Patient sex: F
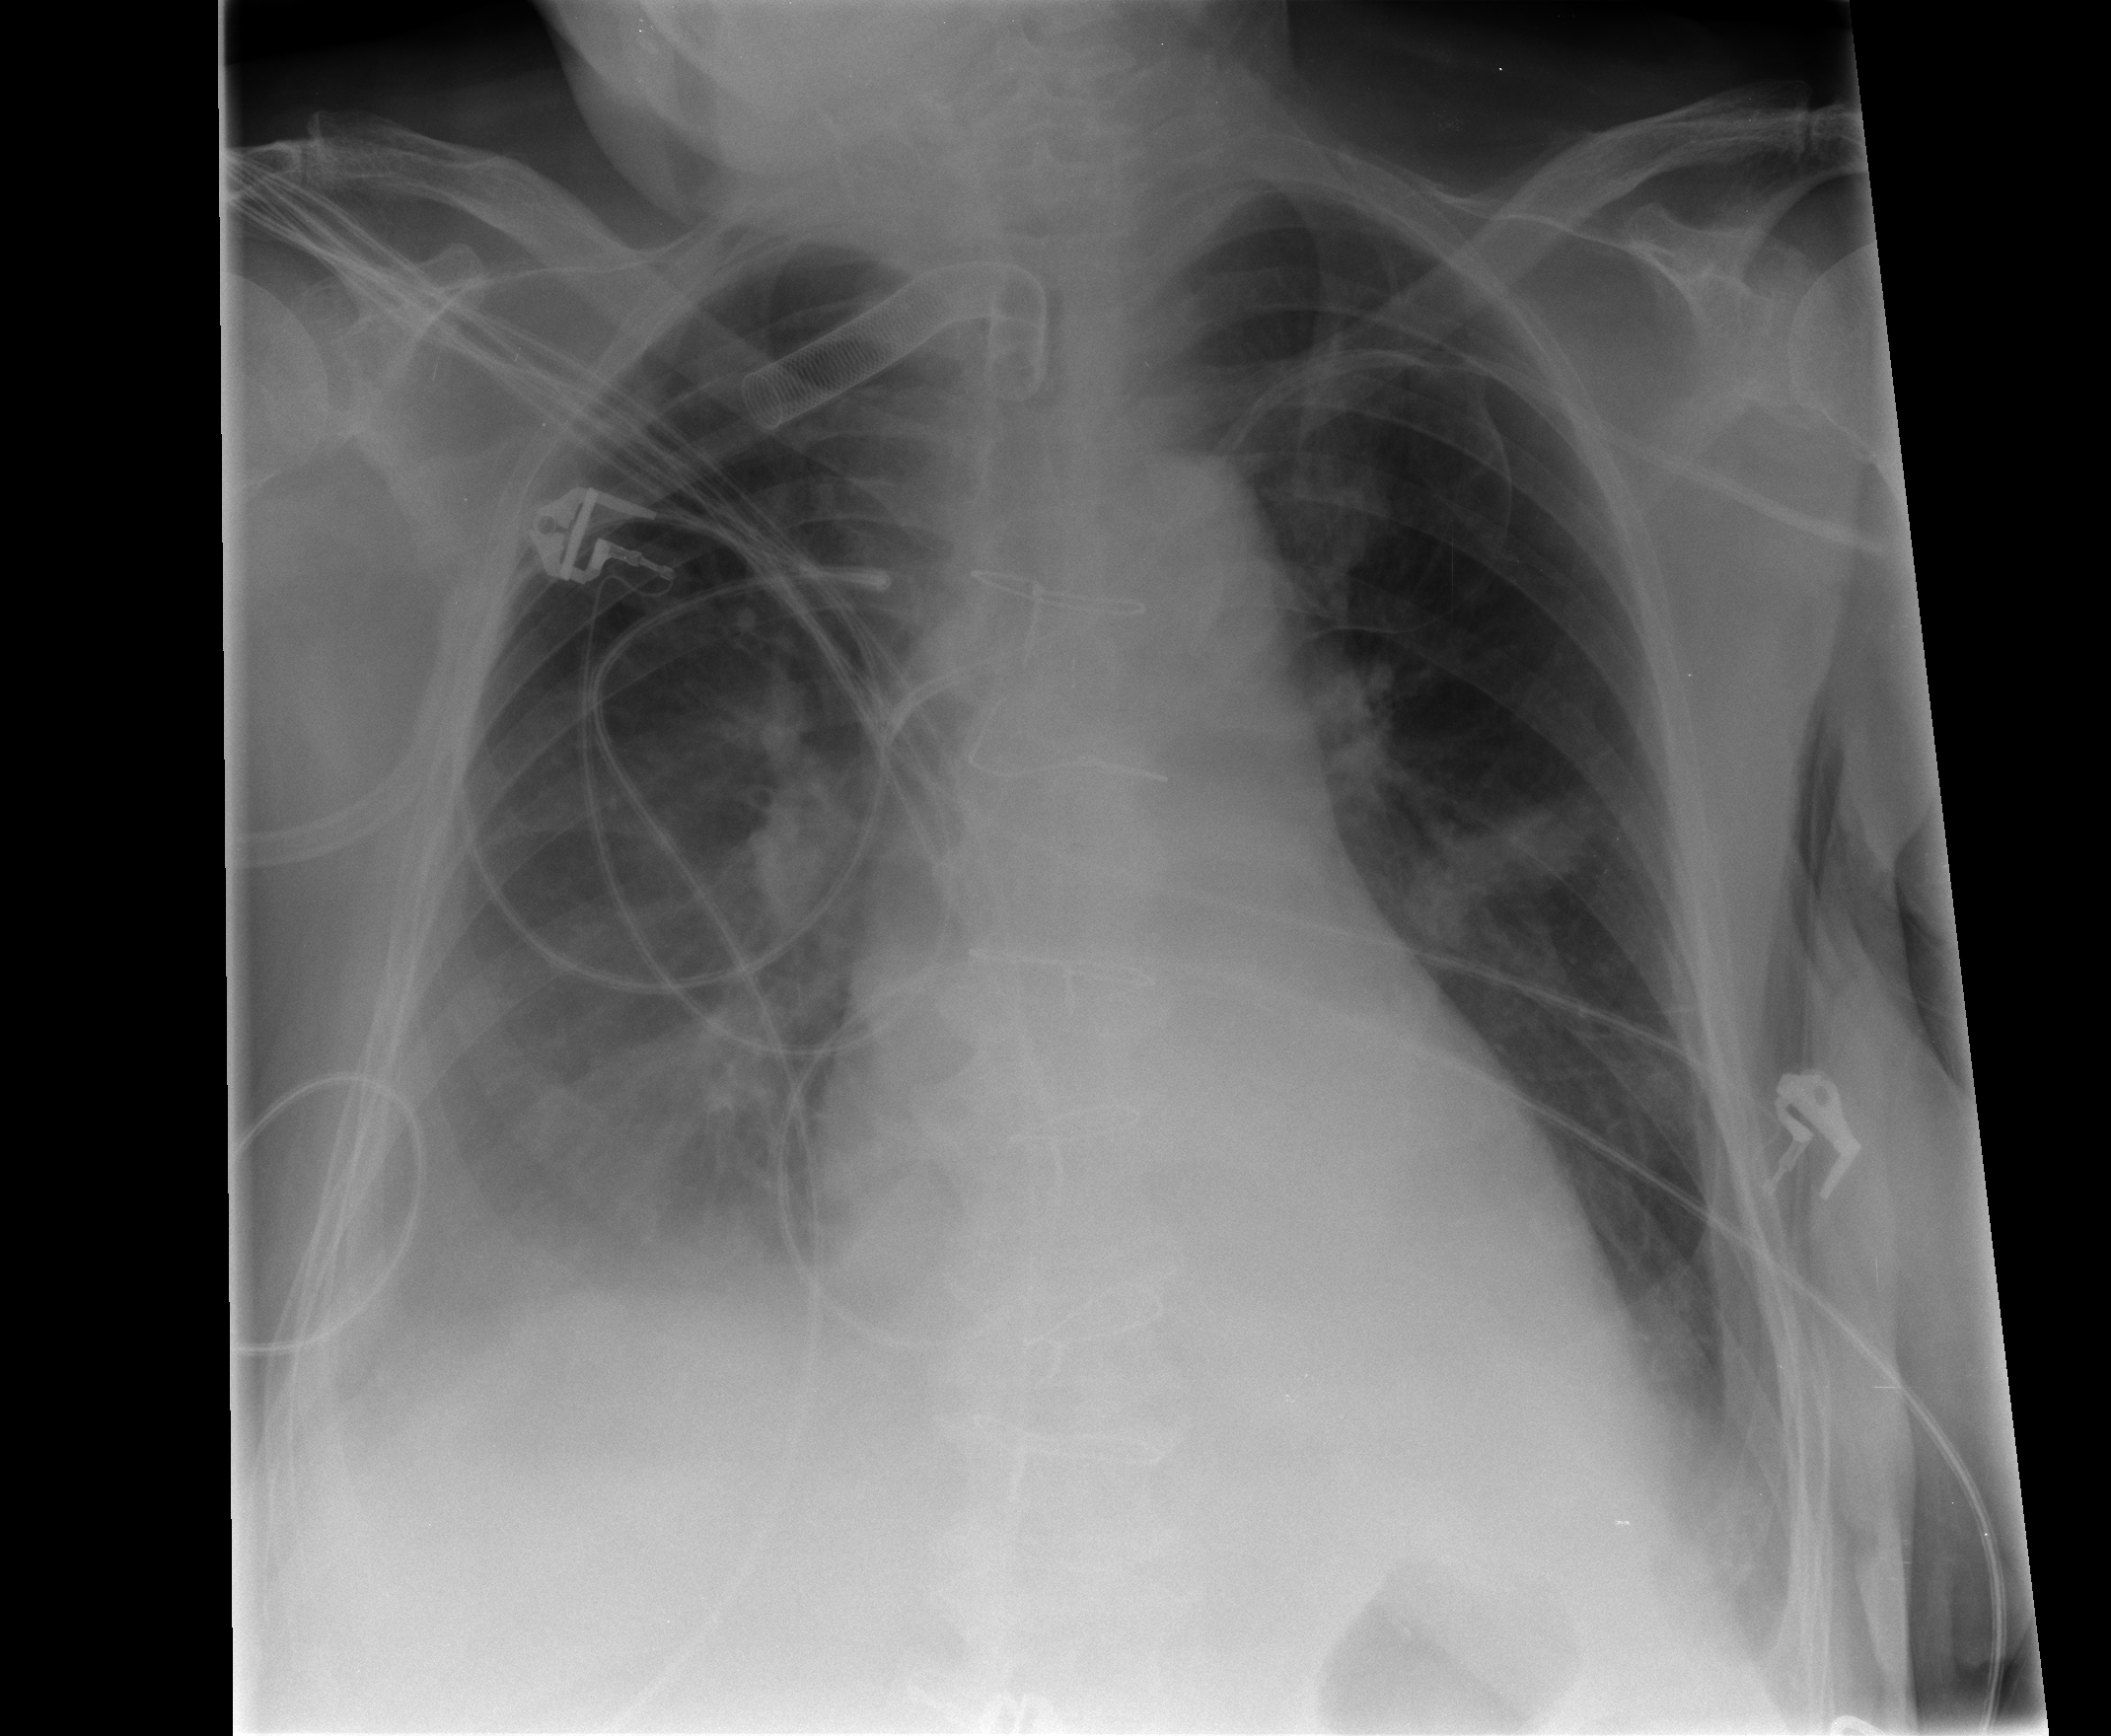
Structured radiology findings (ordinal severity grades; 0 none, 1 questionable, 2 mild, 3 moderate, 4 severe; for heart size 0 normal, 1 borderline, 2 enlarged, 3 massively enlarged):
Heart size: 2
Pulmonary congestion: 1
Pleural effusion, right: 2
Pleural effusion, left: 2
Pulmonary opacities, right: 1
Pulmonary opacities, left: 1
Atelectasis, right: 3
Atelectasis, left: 2